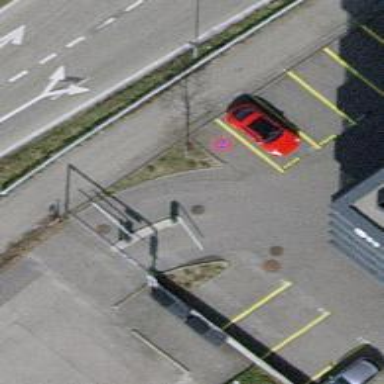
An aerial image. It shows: Lift gate barrier.